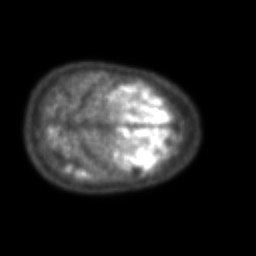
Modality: PET
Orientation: axial
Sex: female
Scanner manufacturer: ge